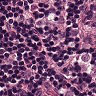
Metastatic tissue present: yes